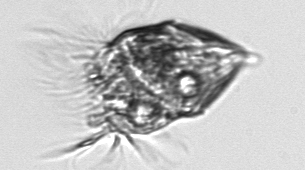
Label: Strombidium_morphotype1